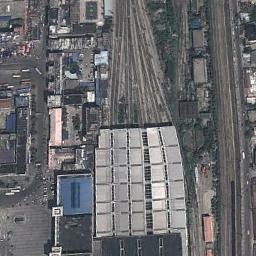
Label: railway_station